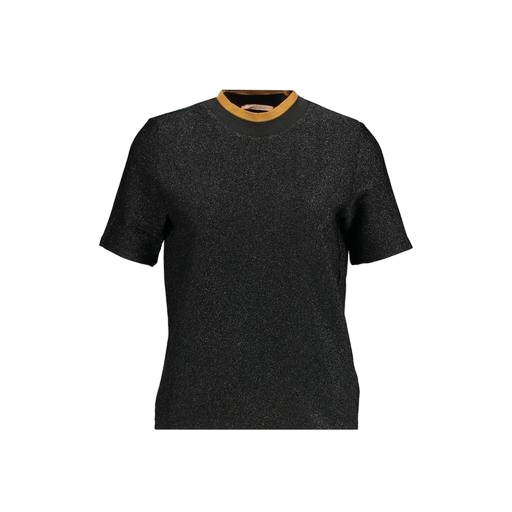
black lurex tee, short-sleeve top only macy, black flecked t-shirt, white background